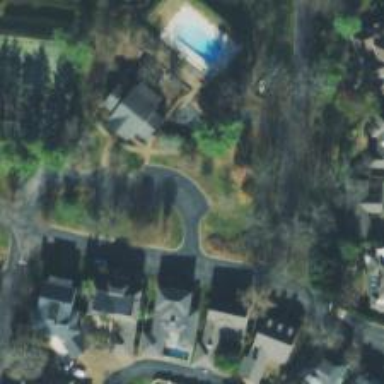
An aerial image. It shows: Driveway.